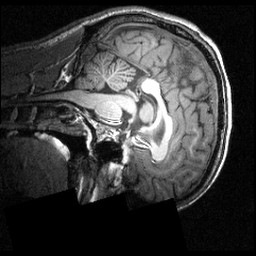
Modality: T1w
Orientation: sagittal
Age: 22
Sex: male
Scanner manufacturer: siemens
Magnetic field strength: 3.951 T
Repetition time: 1.5 s
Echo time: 0.00335 s